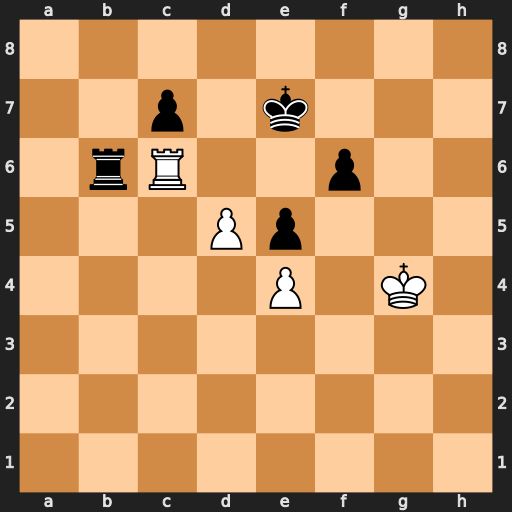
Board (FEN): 8/2p1k3/1rR2p2/3Pp3/4P1K1/8/8/8
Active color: w
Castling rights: -
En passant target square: -
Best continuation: Rxc7+ Kd6 Rf7 Rb1 Rxf6+